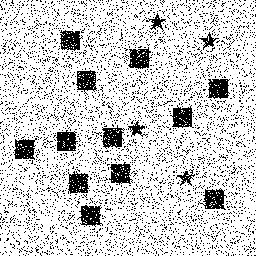
Squares: 12
Triangles: 0
Stars: 4
Total shapes: 16